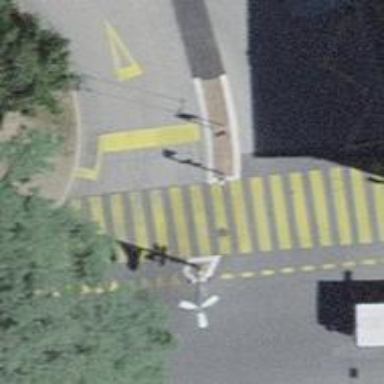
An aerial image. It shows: Road crossing with traffic signals.